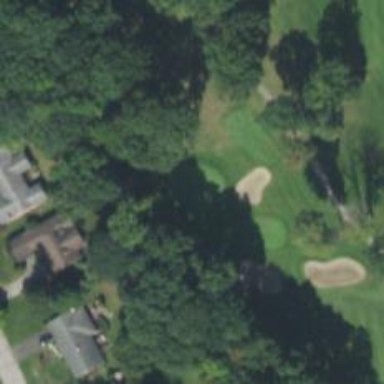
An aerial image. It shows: View of golf hole.